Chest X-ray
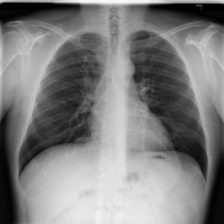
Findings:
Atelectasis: negative
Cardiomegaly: negative
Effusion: negative
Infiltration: negative
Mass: negative
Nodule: negative
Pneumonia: negative
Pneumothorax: negative
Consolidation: negative
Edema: negative
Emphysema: negative
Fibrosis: negative
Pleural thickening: negative
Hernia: negative